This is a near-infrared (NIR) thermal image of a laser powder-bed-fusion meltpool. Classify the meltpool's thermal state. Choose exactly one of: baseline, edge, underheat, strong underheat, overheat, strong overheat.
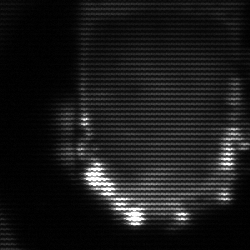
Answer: baseline